Question: I wana know how use chartist js to make this effect.
When the mouse enter, the tag shows up.
<URL>
I encountered two issue:
1.I know how to add event listener.The data type 'slice' only contains center position.
data type 'label' contain the position what I want but I don't want label shows up so I set showLabel:false.
2.I tried to append html and set z-index,x position, y position but not worked.
How can I do?
=====================(update current result)============================
This project is for business so I mark out the title.

Currently I have no idea how to do.
Here is My code:
'''
new Chartist.Pie('#pieAppUsageChart', AppUsagePiedata, {
height: 300,
showLabel: false
}).on('draw', function(data){
if(data.type === 'slice'){
console.log(data);
$('#pieAppUsageChart').find("."+data.series.className).on('mouseenter',function(){
}).on('mouseleave',function(){
});
}
});
'''
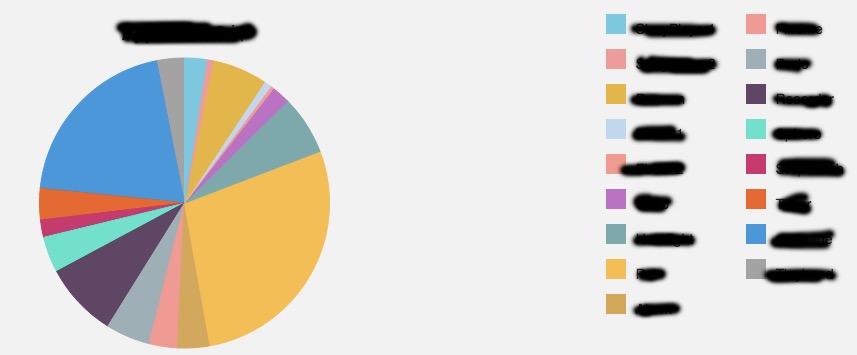
Answer: First of all thanks for using Chartist :-)
If you're using event delegation you can add one listener to rule them all. You then also don't need to use the 'draw' event, since the listener will be valid even when child nodes will be updated / re-created.
Just add this piece of code to catch all mouseenter / mouseleave events using delegation:
'''
$('#your-chart').on('mouseenter', '.ct-slice-pie', function() {
var $slice = $(this);
// Code for showing tooltip, you can use any tooltip library like tooltipster
// You can get meta data from your slices using $slice.getAttribute('ct:meta');
});
'''